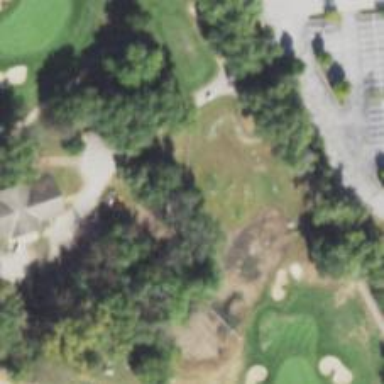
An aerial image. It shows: Path for both road and golf.